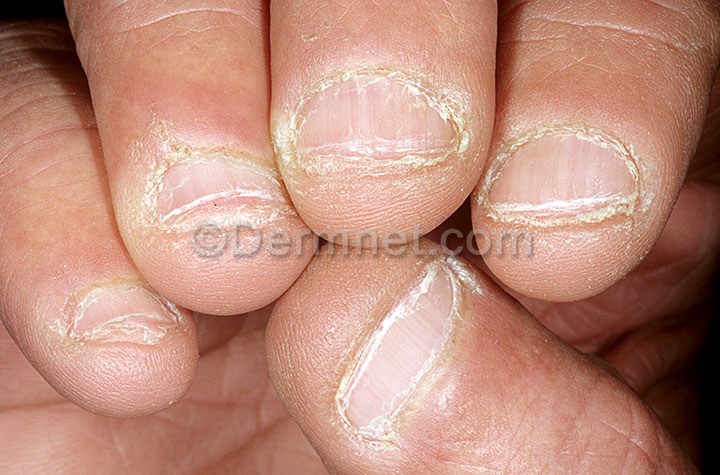
Disease: Nail Fungus and other Nail Disease